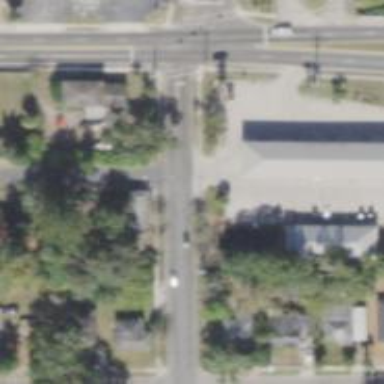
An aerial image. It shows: Unmarked crossing on the road.